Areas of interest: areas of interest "Amusement Park"
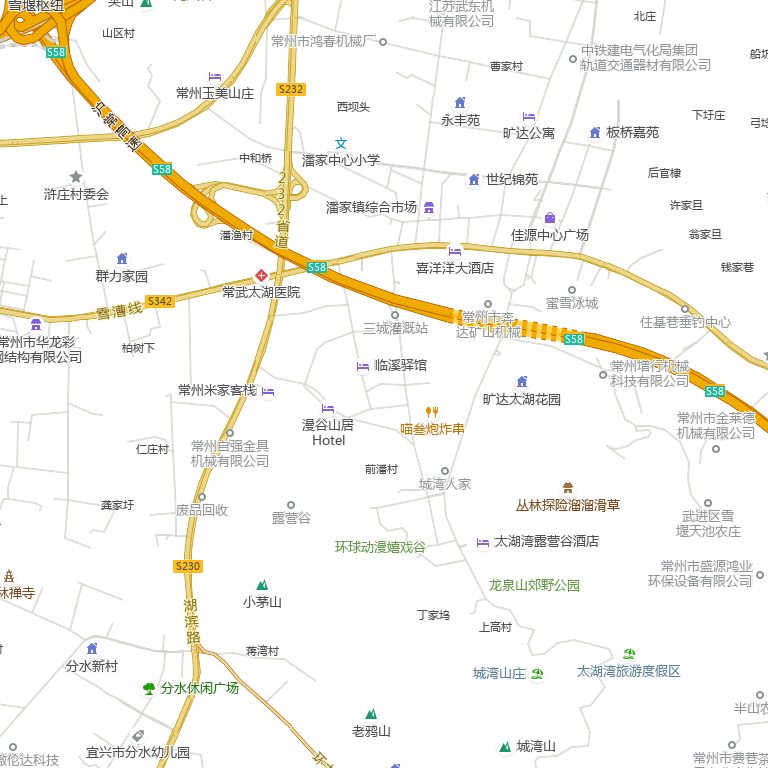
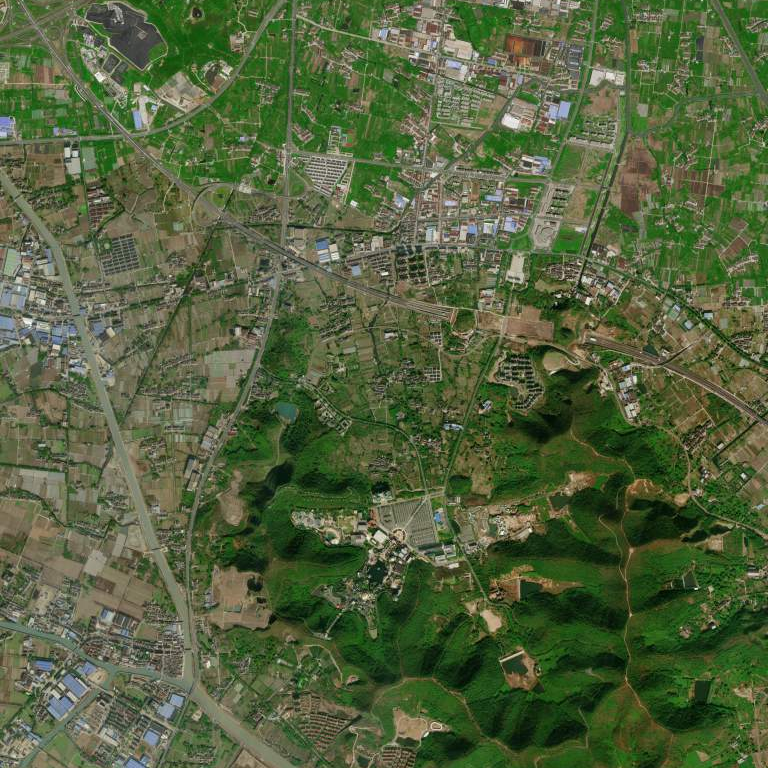